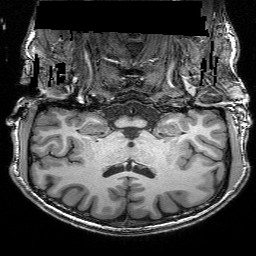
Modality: T1w
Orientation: sagittal
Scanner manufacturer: siemens
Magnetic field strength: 3 T
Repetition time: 0.02 s
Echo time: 0.005 s